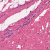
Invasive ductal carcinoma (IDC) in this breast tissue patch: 0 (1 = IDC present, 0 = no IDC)